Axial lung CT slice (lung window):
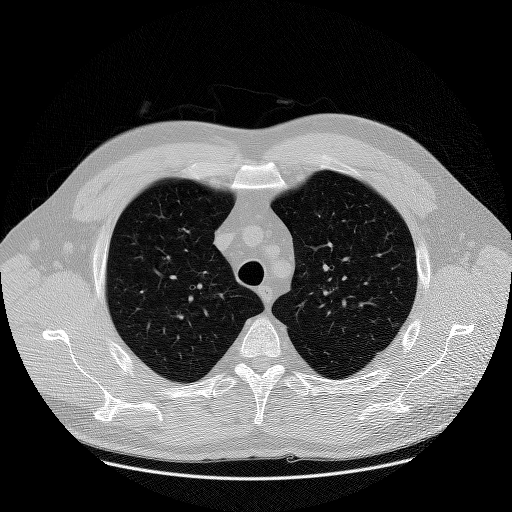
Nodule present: no